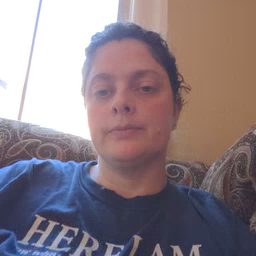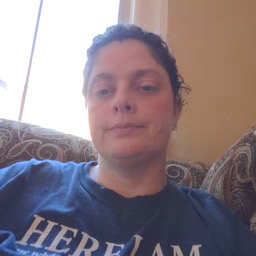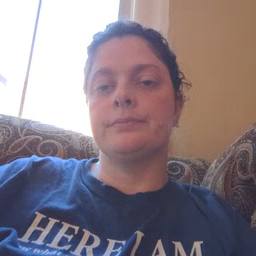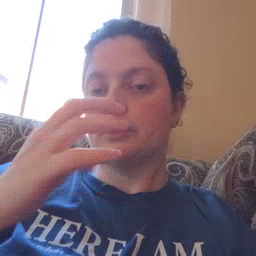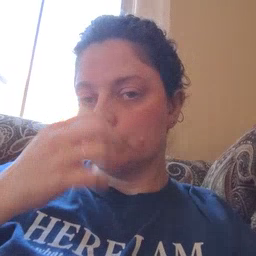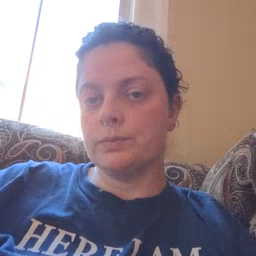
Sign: clown